Interaction volume radius: 5 \u00c5
Interaction volume height: 20 \u00c5
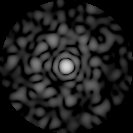
Disorder parameter: 0.8165